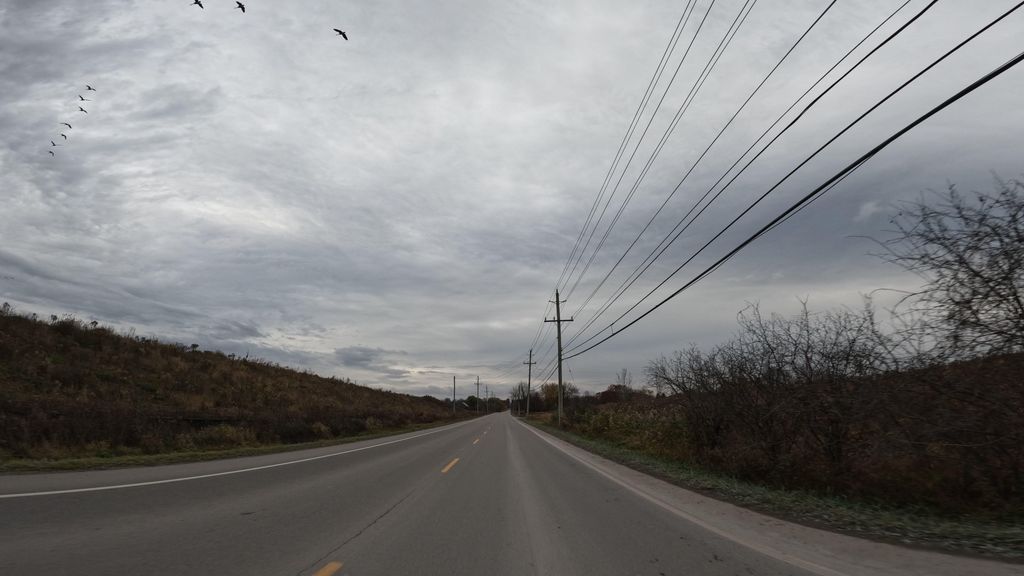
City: hamilton